Current action and preconditions to check: trajectory_clear

Your task: For each precondition in the list above, predict whether it will hold at this action.

Consider the current scene as observed from the mobile robot's camera, and analyze the predicted future states of all dynamic agents (e.g., people, animals, vehicles, or any moving entities) within the NEXT SECOND.

IMPORTANT: Only answer "very likely" if you are absolutely certain—based on strong, clear evidence—that a dynamic agent will violate the precondition in the predicted future state. Do NOT answer "very likely" for unlikely, ambiguous, or low-probability risks.

Ask yourself for each precondition: Is there a high probability, with clear and convincing evidence, that the predicted future states of any dynamic agent will interfere with the predicted future state of the currently executing action within the NEXT SECOND, causing that precondition to fail?

Assess the risk level based on these predictions. Use "likely" or "very likely" if motions create a clear risk of interference.

Use "neutral" or "improbable" if agents are nearby but their predicted paths are clearly diverging or non-conflicting.

Failure Risk Categories: "very improbable", "improbable", "neutral", "likely", "very likely"

Answer Format: Output ONLY the probability_of_failure value from these categories: "very improbable", "improbable", "neutral", "likely", "very likely"

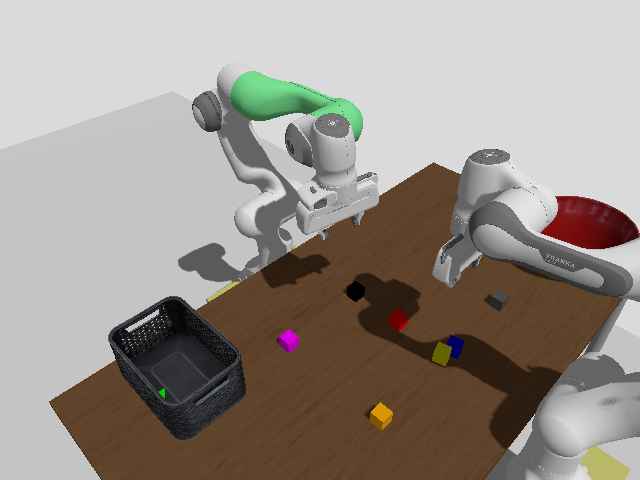

Answer: very improbable